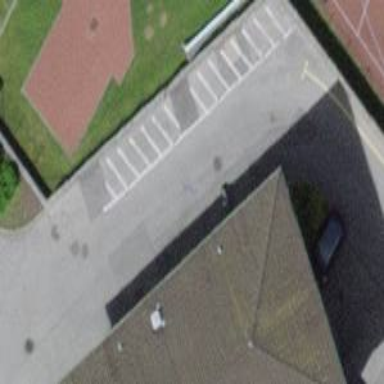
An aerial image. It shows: Motorcycle parking area.